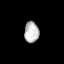
Tissue: skin
Cell type: Others
Senescence score: 0.7089
Nuclear area (px): 301
Mean DAPI intensity: 186.804